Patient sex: M
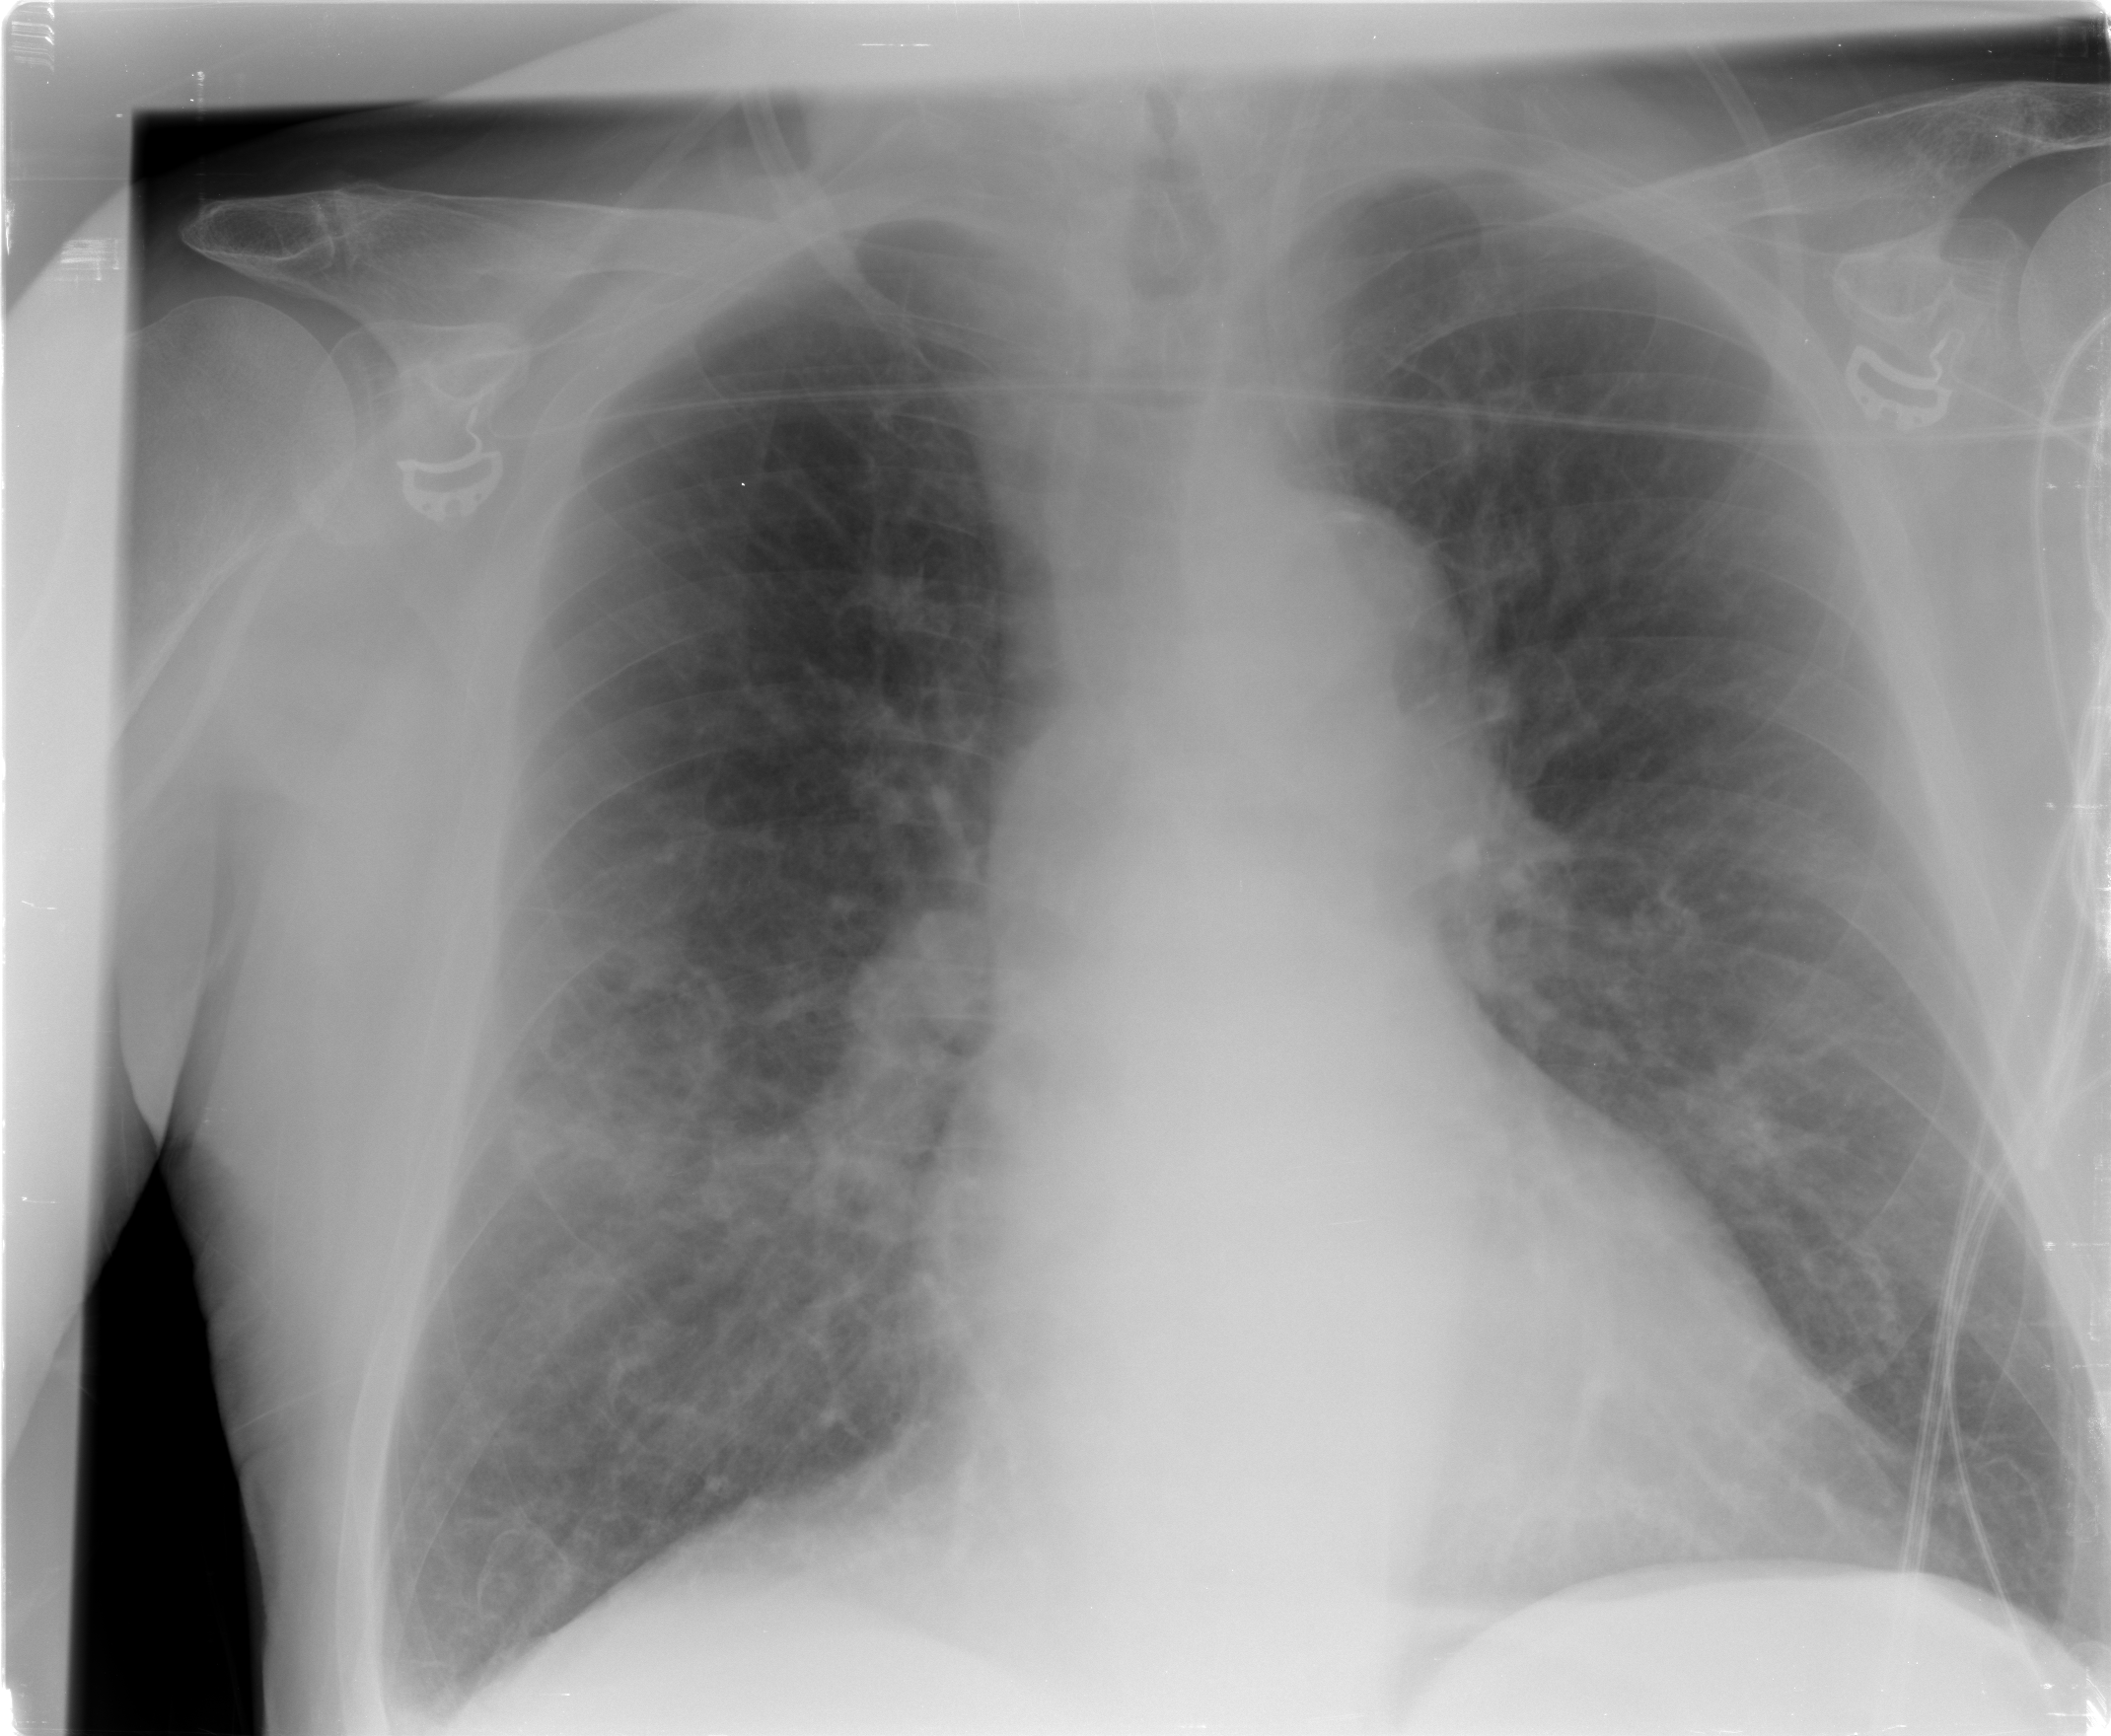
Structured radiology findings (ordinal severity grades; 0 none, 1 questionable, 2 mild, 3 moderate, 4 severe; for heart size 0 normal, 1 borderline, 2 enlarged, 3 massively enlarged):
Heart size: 0
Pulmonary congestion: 2
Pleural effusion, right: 1
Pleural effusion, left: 0
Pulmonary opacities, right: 2
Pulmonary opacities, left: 0
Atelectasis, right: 0
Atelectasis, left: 0